Field crop: maize
Growth stage: 2
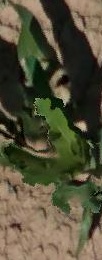
Species: maize